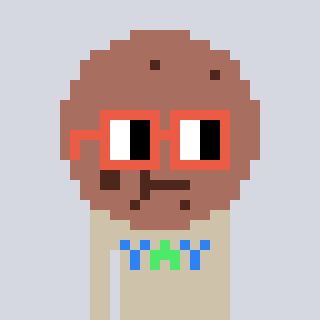
a pixel art character with square orange glasses, a cookie-shaped head and a bege-colored body on a cool background